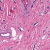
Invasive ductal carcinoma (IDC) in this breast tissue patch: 0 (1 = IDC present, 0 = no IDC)